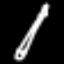
Label: pencil